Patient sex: F
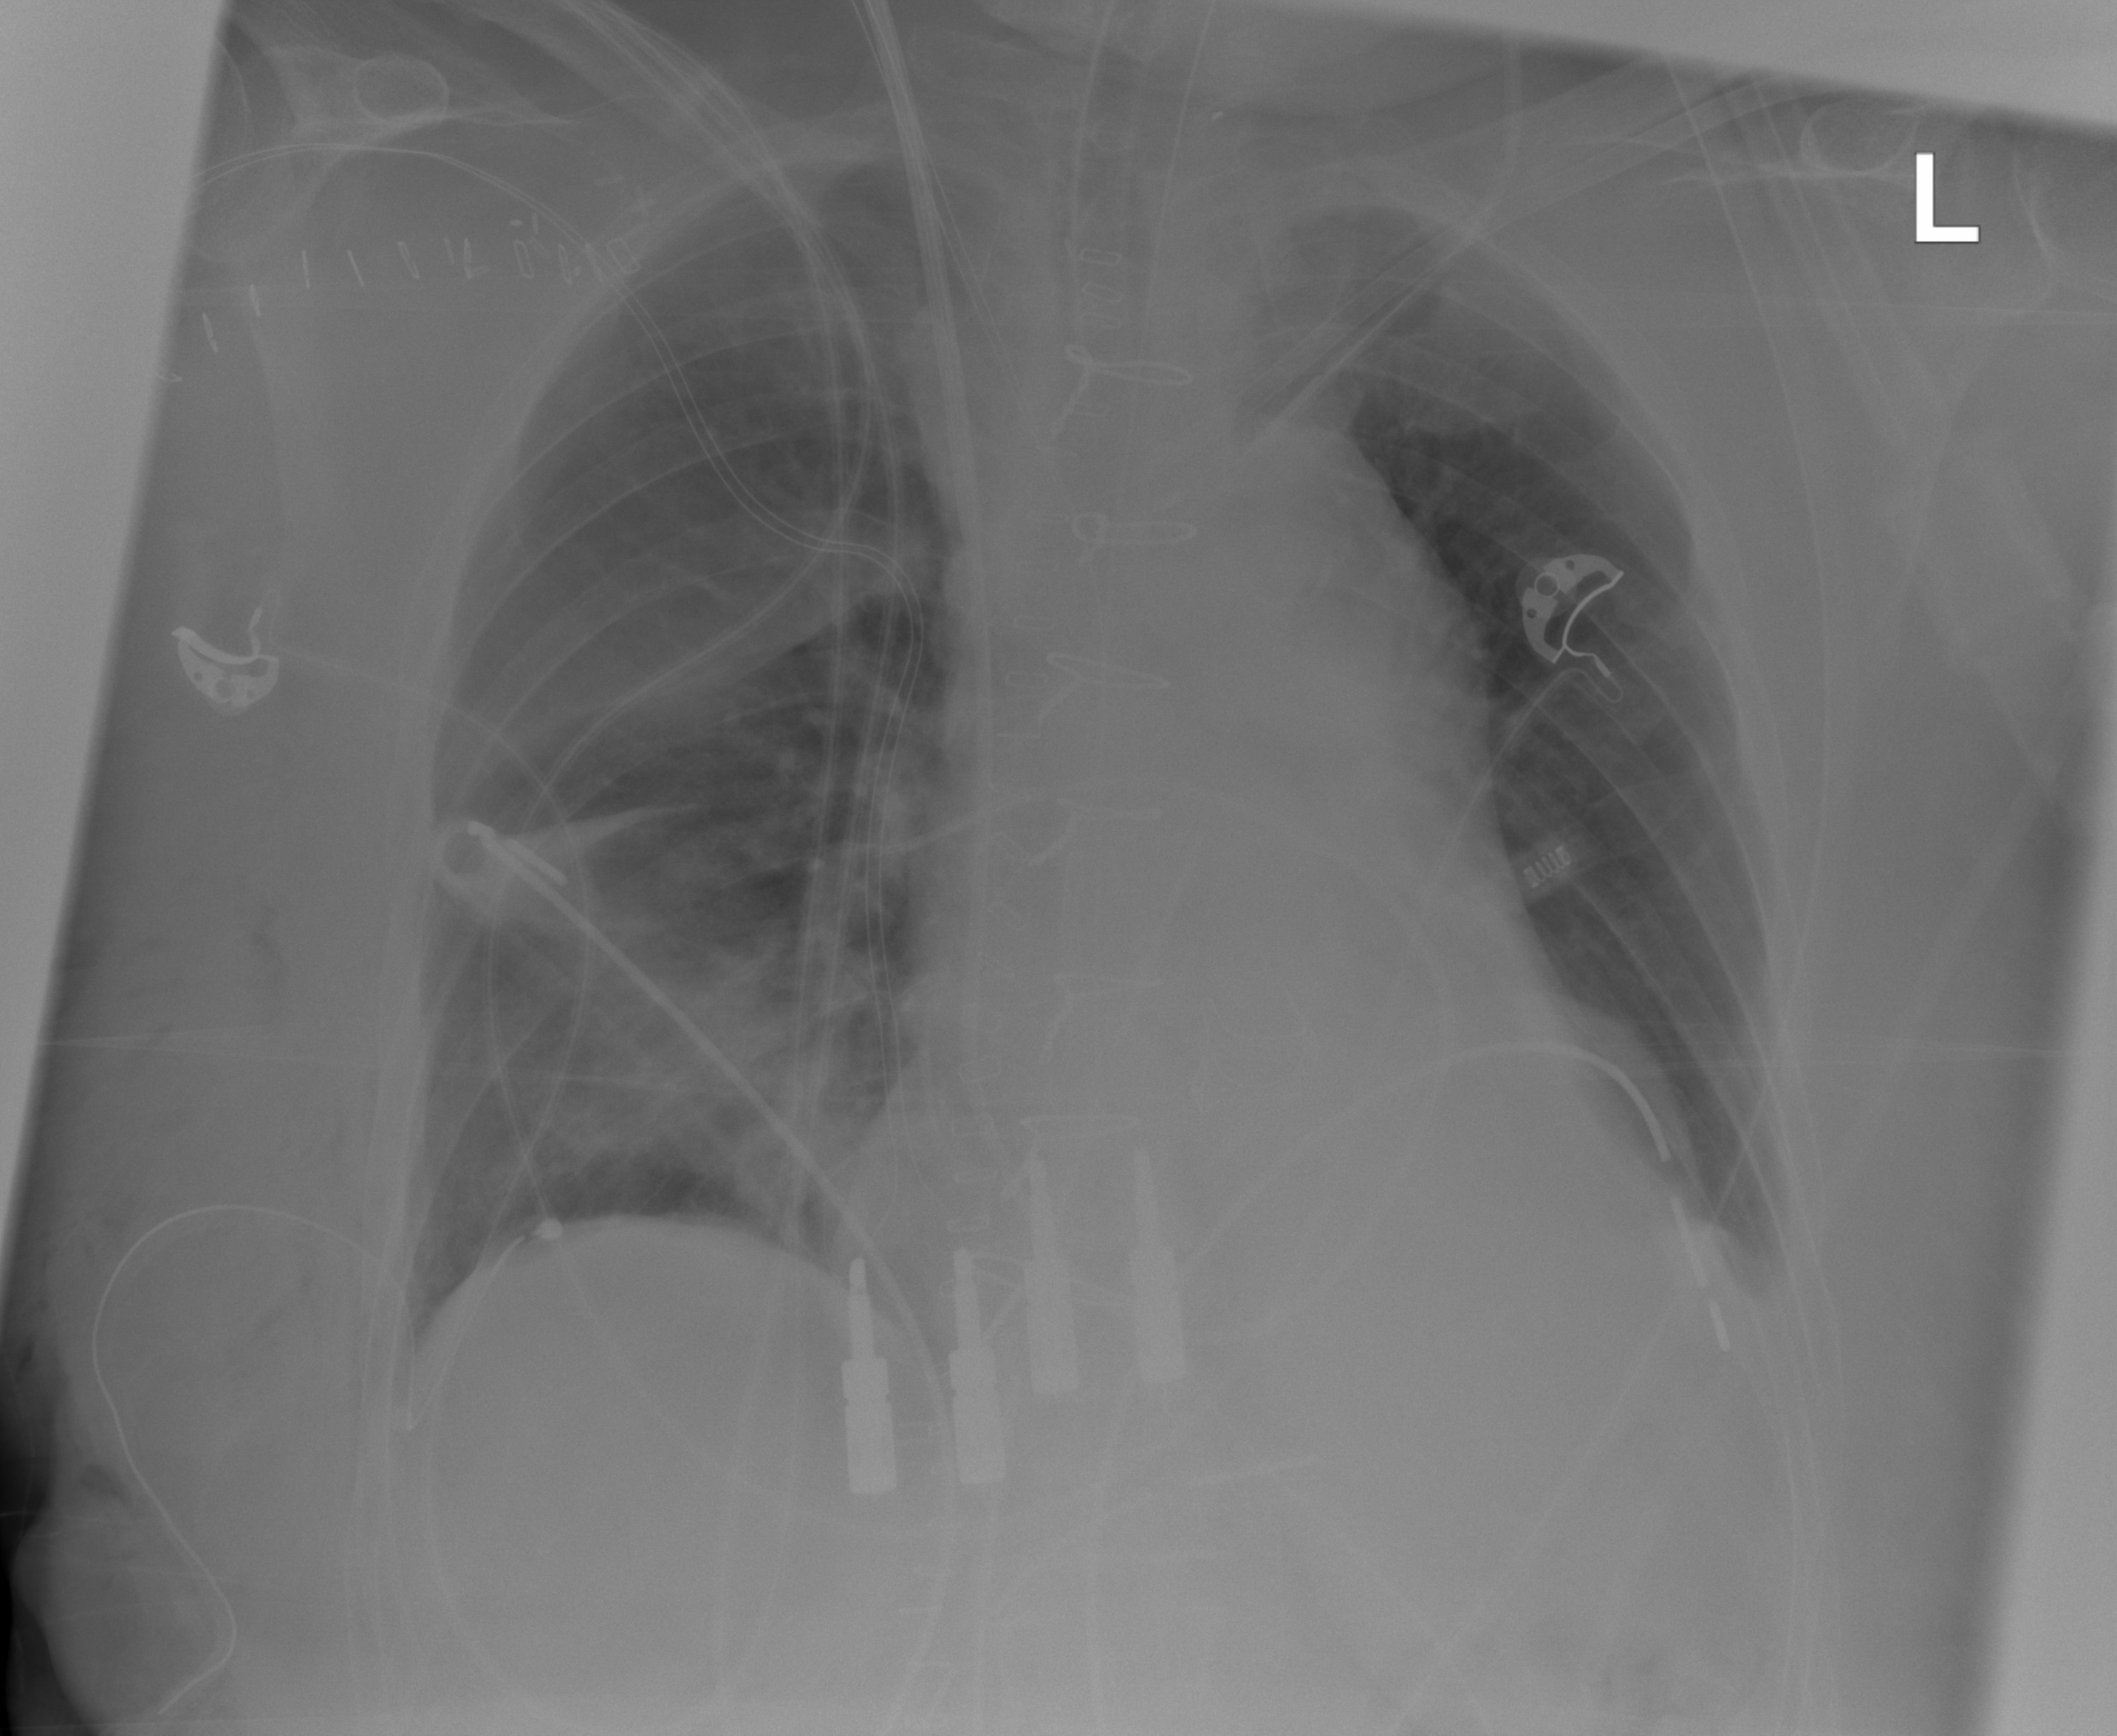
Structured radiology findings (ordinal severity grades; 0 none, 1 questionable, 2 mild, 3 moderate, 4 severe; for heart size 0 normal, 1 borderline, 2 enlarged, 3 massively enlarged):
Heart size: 2
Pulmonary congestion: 0
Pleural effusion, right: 0
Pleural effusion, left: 2
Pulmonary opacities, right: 2
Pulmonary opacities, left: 0
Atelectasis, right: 2
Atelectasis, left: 2